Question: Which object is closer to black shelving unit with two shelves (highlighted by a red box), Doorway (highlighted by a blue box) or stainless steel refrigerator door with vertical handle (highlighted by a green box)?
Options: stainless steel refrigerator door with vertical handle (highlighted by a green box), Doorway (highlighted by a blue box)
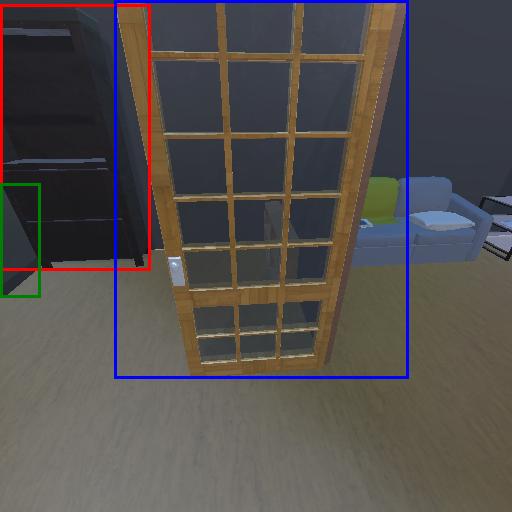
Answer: stainless steel refrigerator door with vertical handle (highlighted by a green box)